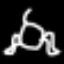
Label: frog